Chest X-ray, PA view. Patient: 56 years old, sex F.
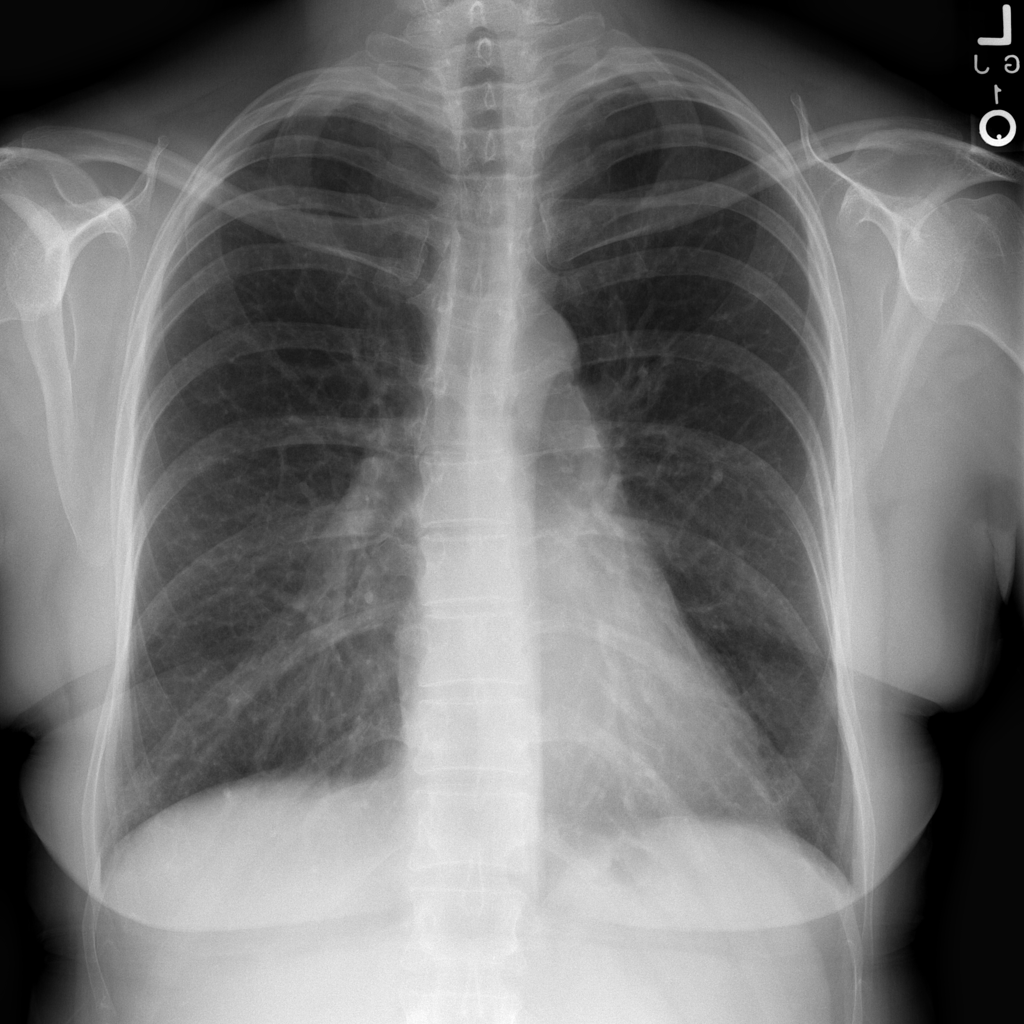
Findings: No Finding